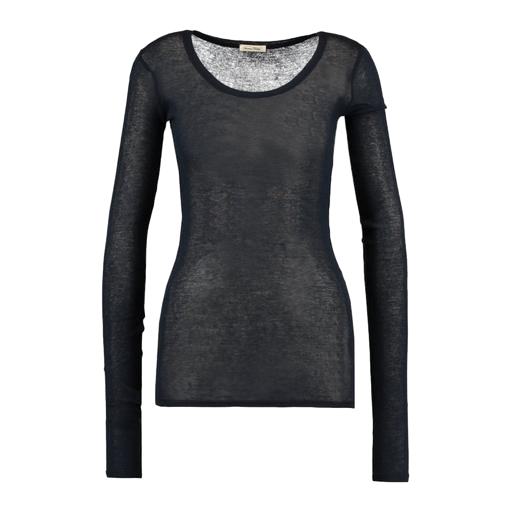
long sleeved sheer t-shirt, sheer t-shirt, black henley long-sleeved ribbed-jersey top, white background